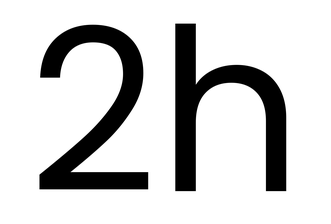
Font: Poppins-Regular